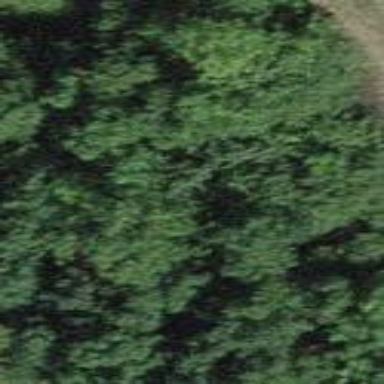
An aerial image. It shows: Forest area.